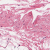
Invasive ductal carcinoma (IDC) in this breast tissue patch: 0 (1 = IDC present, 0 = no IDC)